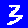
Digit: 3